Field crop: maize
Growth stage: 2
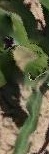
Species: maize